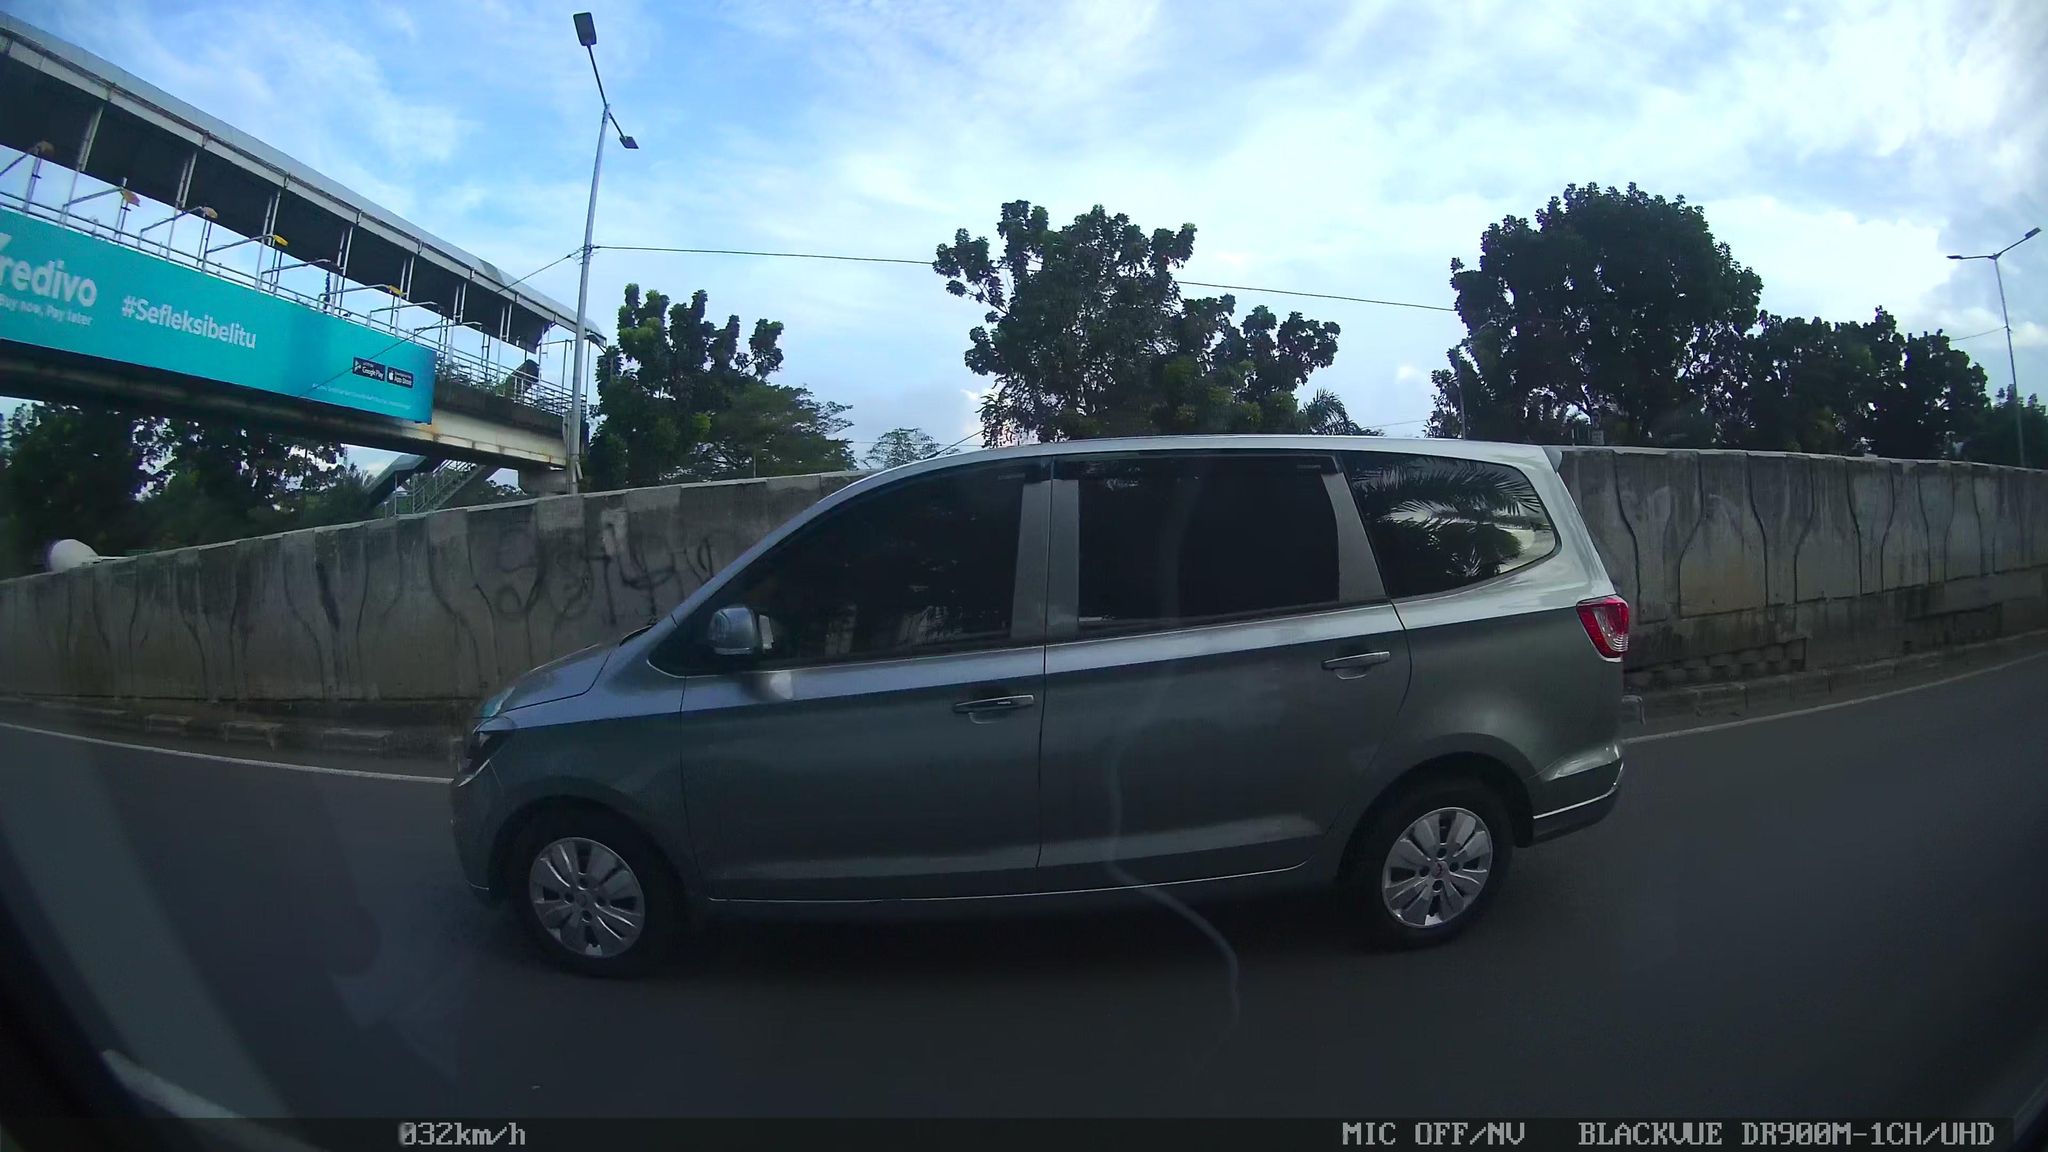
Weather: clear
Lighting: day
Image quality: good
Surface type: driving surface
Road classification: primary
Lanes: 2
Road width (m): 10
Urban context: urban centre
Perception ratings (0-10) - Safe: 0.74, Lively: 6.29, Beautiful: 0.84, Boring: 6.94, Depressing: 5.9, Wealthy: 5.01